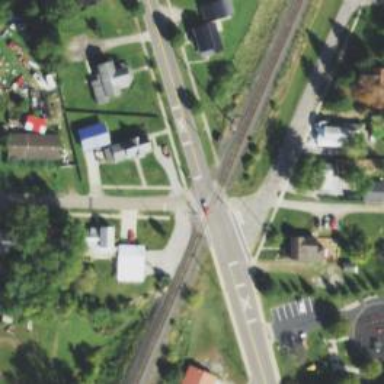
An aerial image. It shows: Railway level crossing.